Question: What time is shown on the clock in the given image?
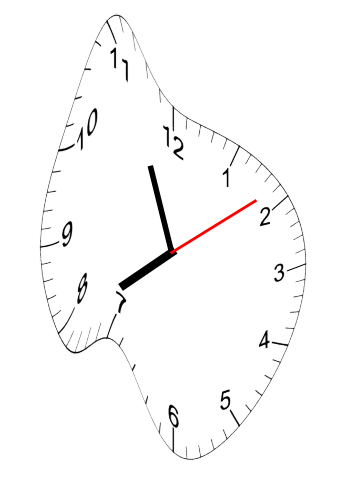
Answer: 07:56:09